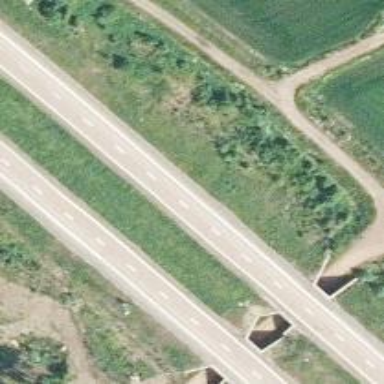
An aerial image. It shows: Asphalt motorway.